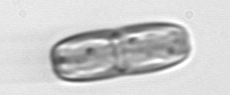
Label: Ephemera